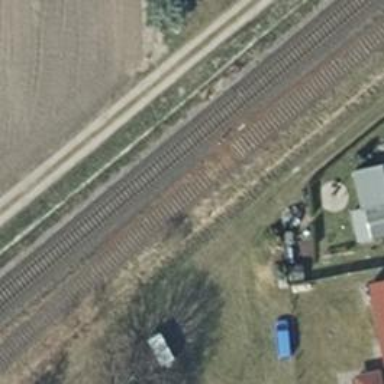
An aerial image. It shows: Abandoned railway.